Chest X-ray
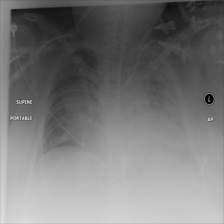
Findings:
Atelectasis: negative
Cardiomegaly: negative
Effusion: negative
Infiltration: positive
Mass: negative
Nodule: negative
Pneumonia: negative
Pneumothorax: negative
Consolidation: positive
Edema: negative
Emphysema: negative
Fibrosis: negative
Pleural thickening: negative
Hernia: negative